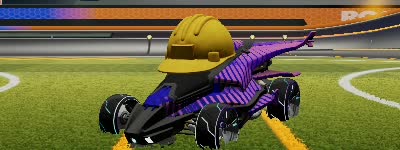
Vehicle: aftershock